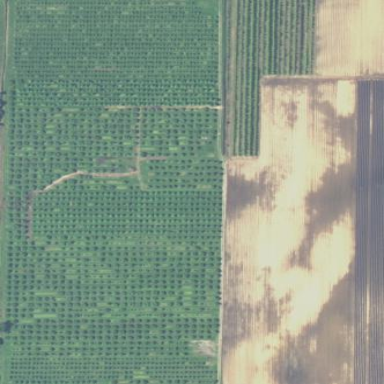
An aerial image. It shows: Orchard.